Interaction volume radius: 5 \u00c5
Interaction volume height: 20 \u00c5
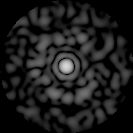
Disorder parameter: 0.8116